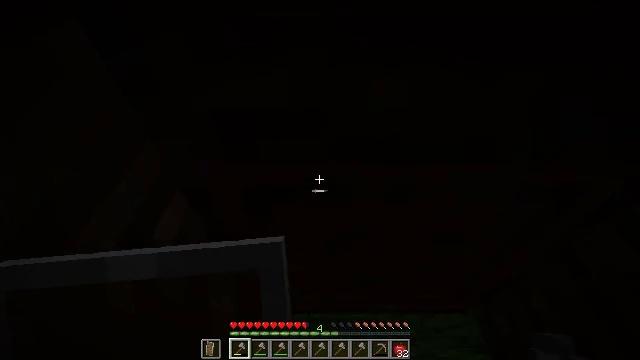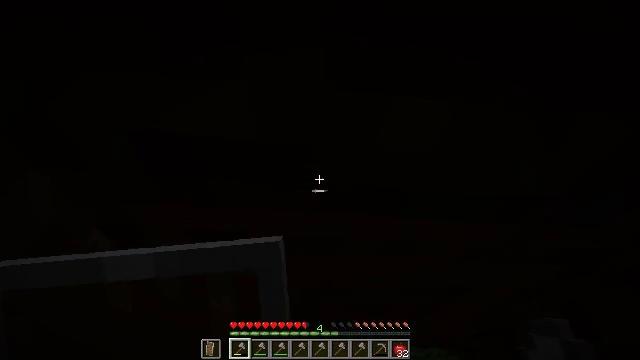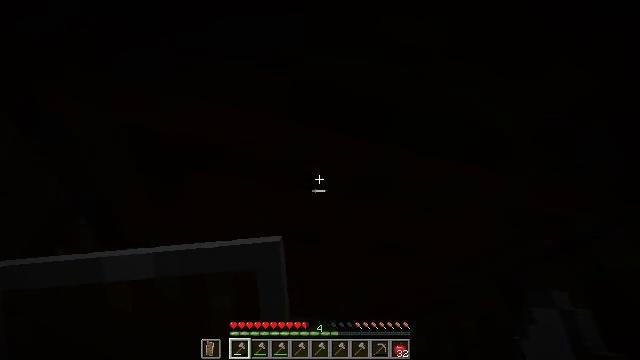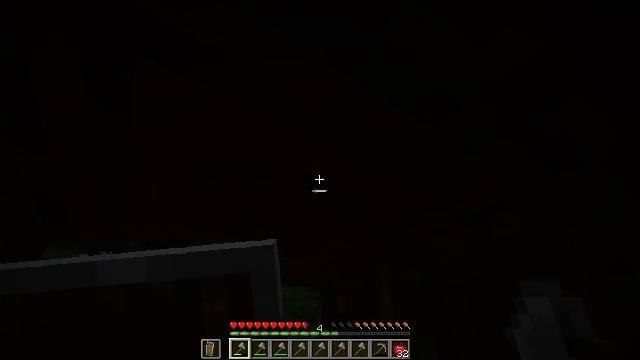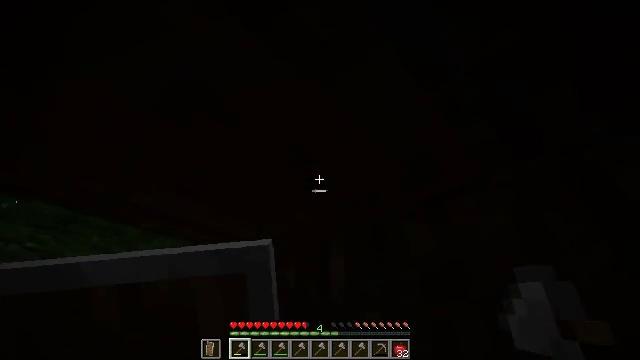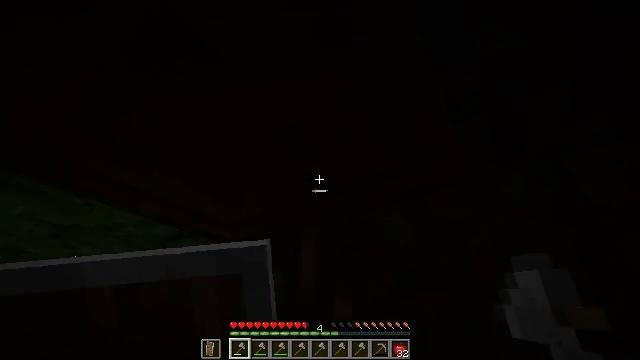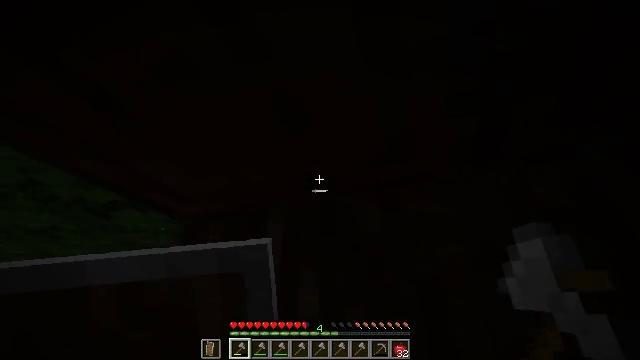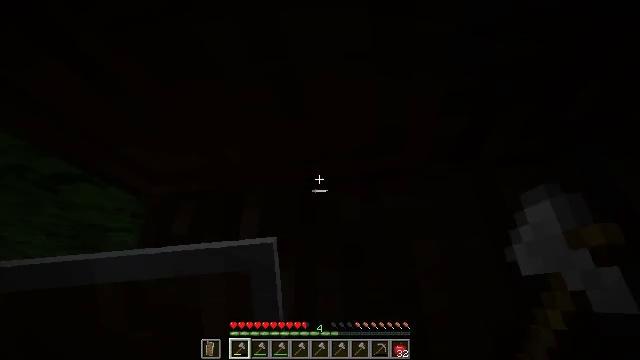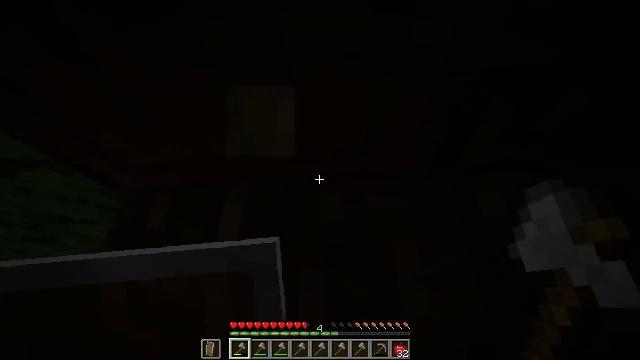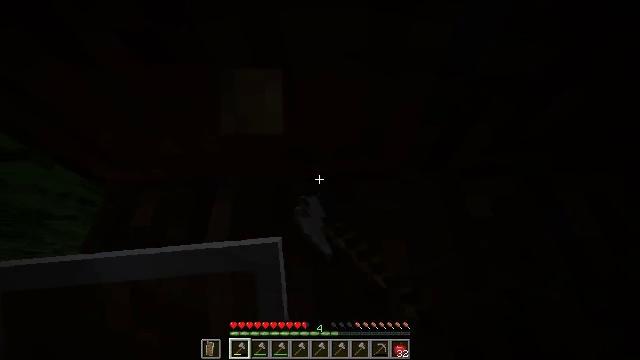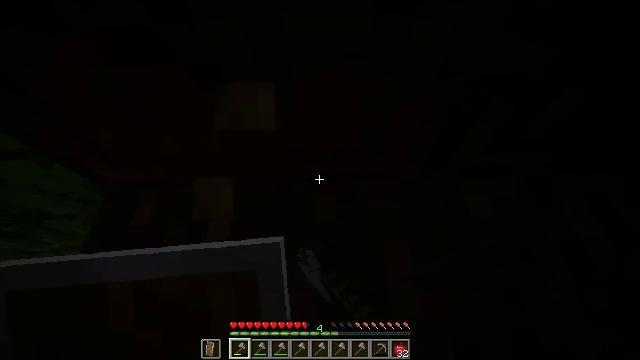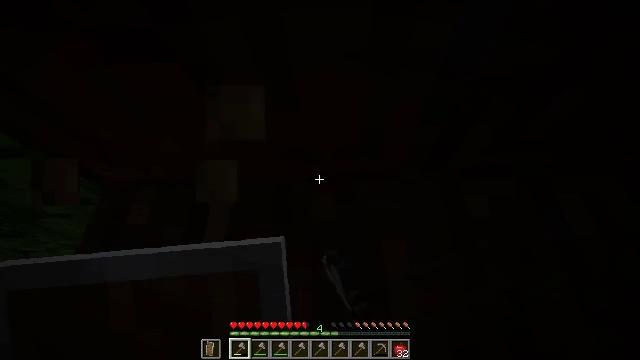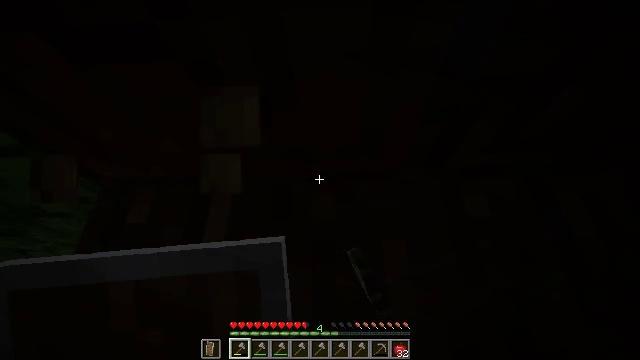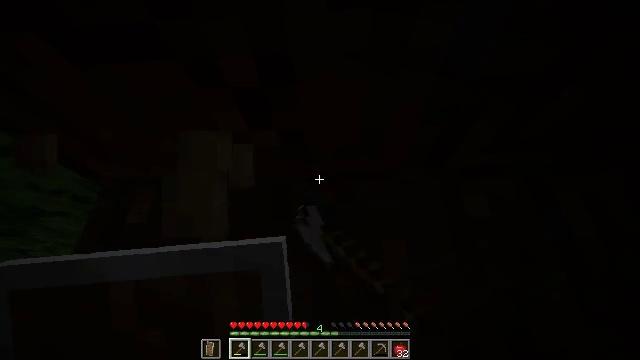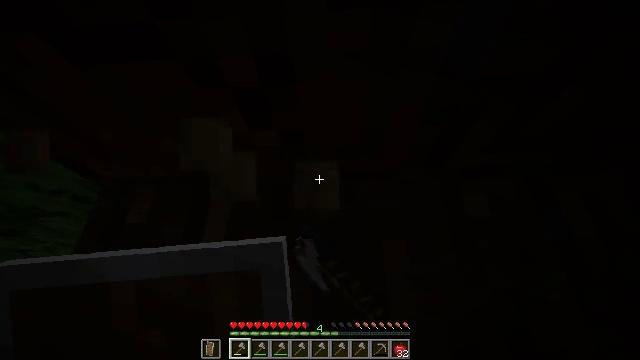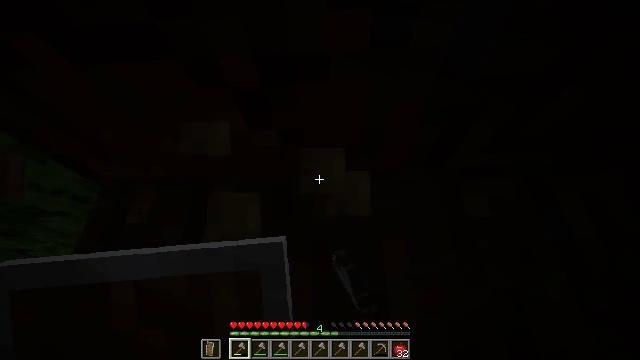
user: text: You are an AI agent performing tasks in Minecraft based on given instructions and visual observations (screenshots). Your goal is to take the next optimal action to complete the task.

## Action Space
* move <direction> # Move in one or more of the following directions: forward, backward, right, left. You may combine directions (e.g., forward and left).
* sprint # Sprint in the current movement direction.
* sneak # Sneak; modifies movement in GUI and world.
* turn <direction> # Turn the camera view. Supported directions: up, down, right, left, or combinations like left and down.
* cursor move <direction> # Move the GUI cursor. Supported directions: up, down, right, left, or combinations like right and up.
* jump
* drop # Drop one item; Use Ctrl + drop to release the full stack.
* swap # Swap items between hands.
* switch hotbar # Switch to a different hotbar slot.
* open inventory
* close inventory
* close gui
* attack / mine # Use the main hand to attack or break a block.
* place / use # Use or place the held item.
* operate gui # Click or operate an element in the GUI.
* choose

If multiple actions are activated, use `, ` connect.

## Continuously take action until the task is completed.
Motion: motion action
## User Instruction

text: Chop down the dark oak log.
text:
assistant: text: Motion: move forward and move left, turn right and down, jump
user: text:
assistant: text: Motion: move forward and move left, turn right and down
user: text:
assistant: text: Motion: move forward and move left, turn right and down
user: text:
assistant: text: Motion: move left, turn right and down
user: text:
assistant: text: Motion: turn right and down
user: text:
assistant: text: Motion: turn right and down
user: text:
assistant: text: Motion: turn right and down
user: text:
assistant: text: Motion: turn right, attack / mine
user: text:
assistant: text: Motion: turn right, attack / mine
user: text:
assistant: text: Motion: attack / mine
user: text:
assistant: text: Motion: attack / mine
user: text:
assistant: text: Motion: attack / mine
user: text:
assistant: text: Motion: attack / mine
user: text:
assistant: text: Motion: attack / mine
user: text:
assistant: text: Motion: attack / mine
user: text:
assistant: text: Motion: attack / mine
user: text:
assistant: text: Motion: attack / mine
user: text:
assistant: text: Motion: attack / mine
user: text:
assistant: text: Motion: attack / mine
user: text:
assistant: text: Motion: attack / mine
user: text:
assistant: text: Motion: attack / mine
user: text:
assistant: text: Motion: attack / mine
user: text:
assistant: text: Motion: attack / mine
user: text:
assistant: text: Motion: attack / mine
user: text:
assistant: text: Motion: attack / mine
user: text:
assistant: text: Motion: attack / mine
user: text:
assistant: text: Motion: attack / mine
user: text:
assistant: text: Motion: attack / mine
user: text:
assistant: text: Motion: attack / mine
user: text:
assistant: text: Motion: attack / mine